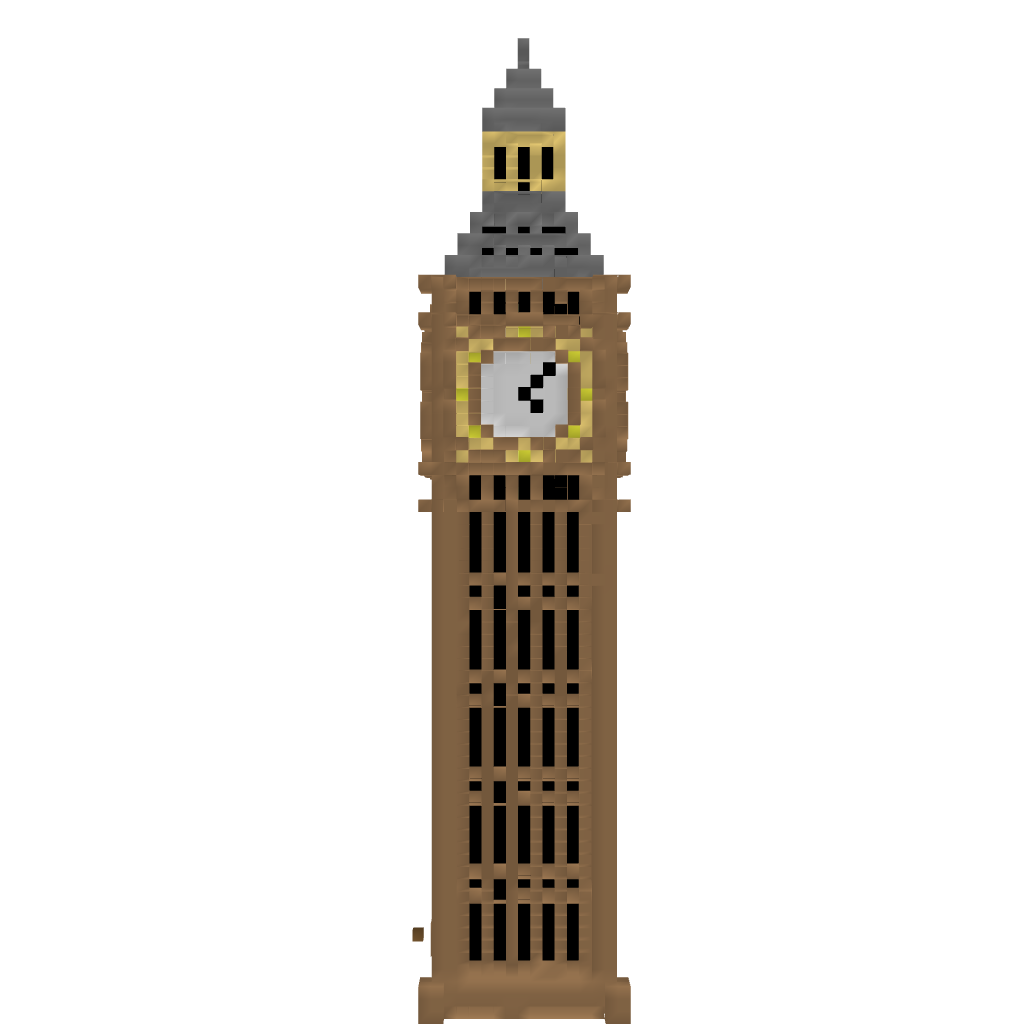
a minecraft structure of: Big Ben tower high quality